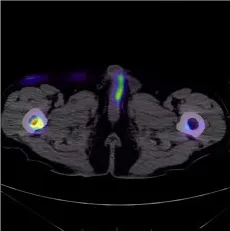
Penile lesion was enlarged with a higher SUVmax of 7.4.
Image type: radiology (pet)